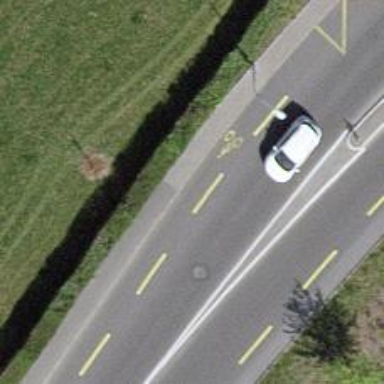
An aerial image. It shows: Asphalt sidewalk along the footway.